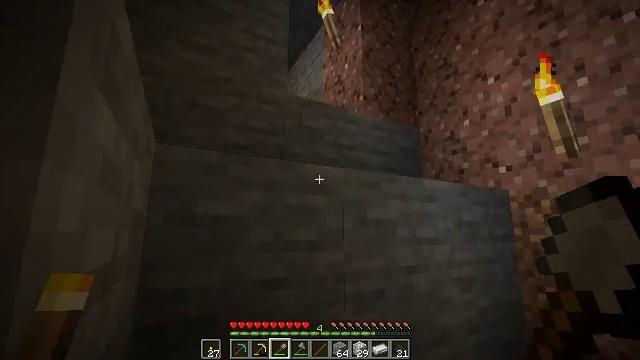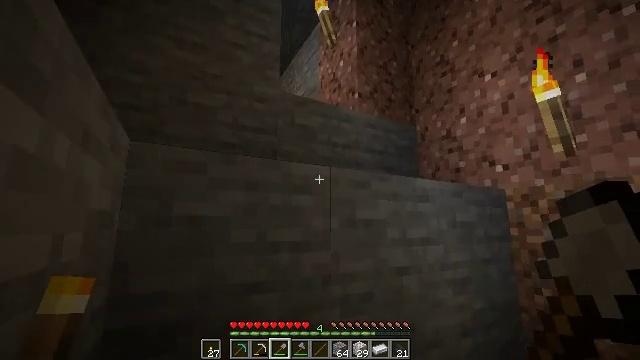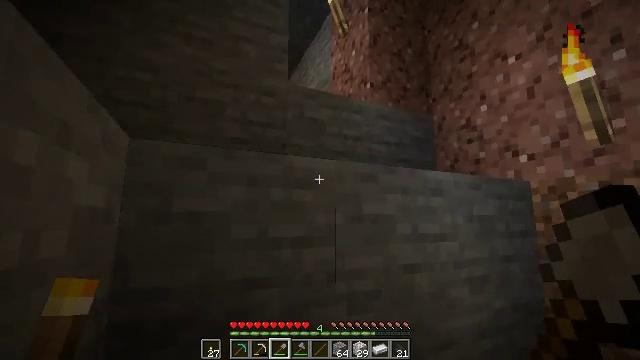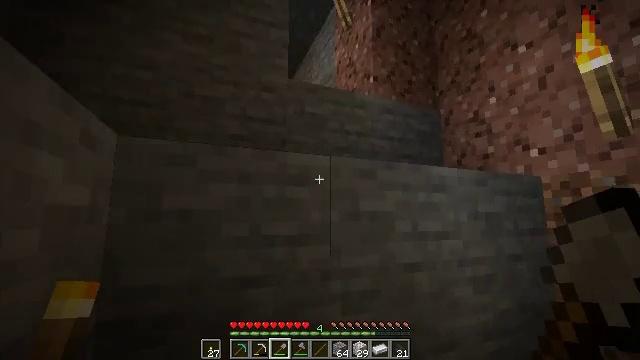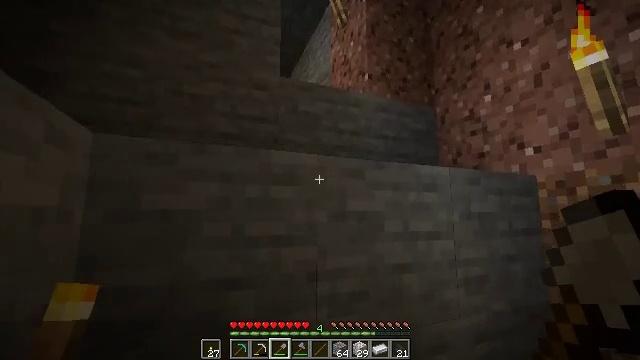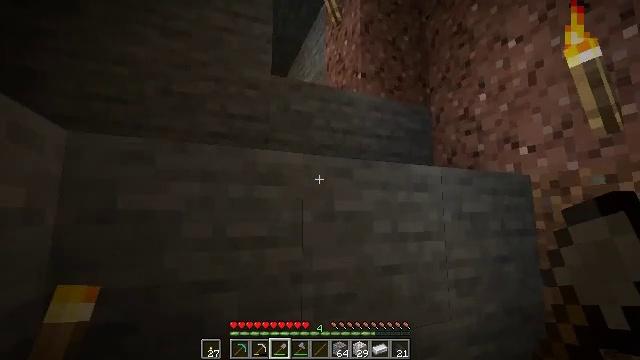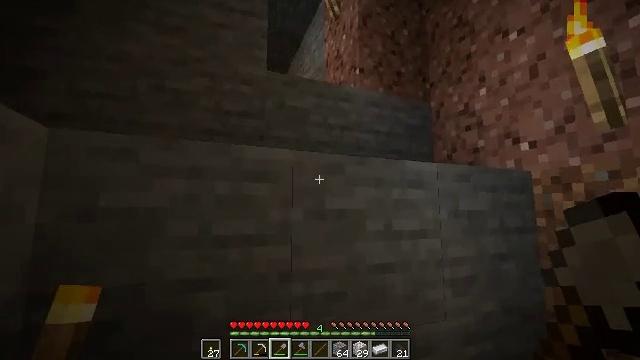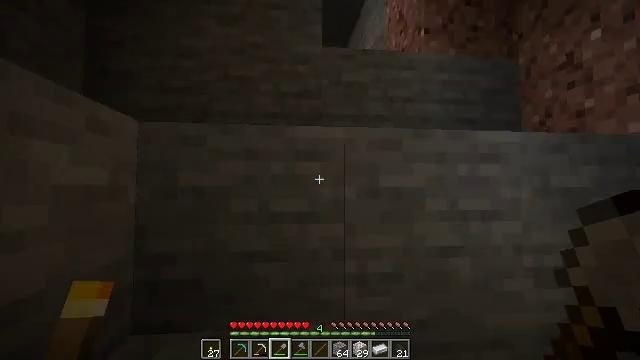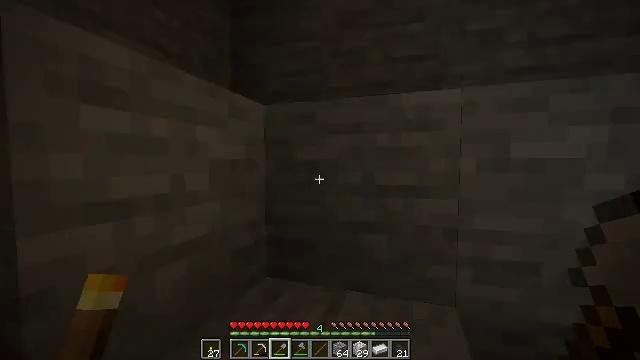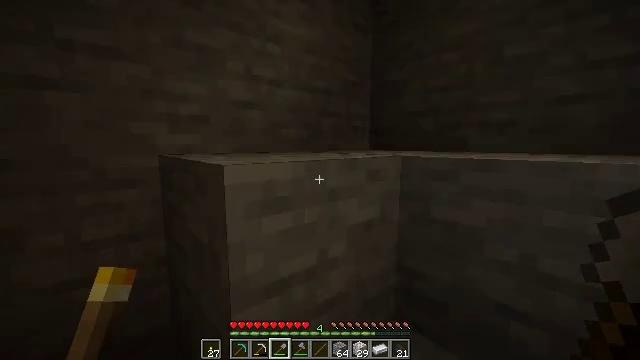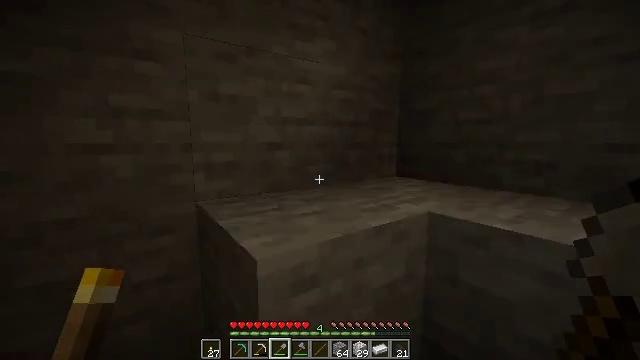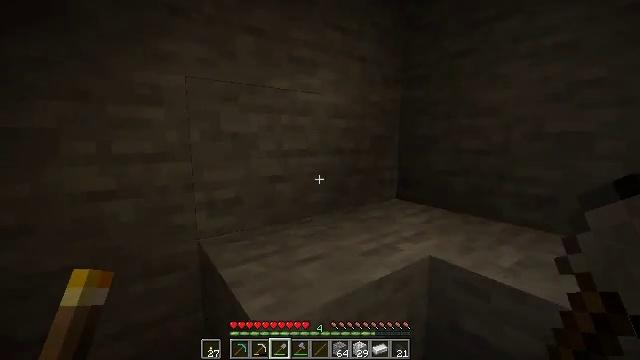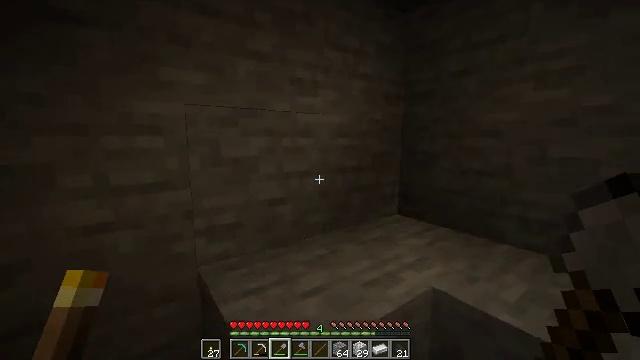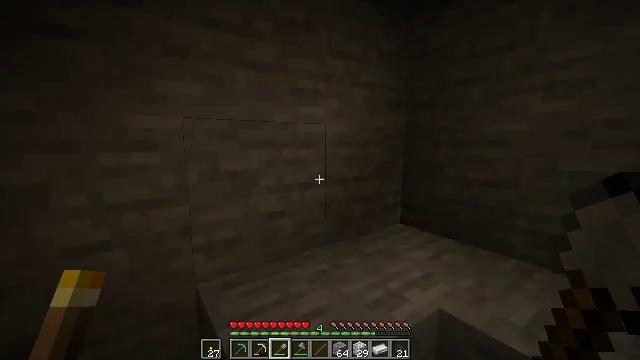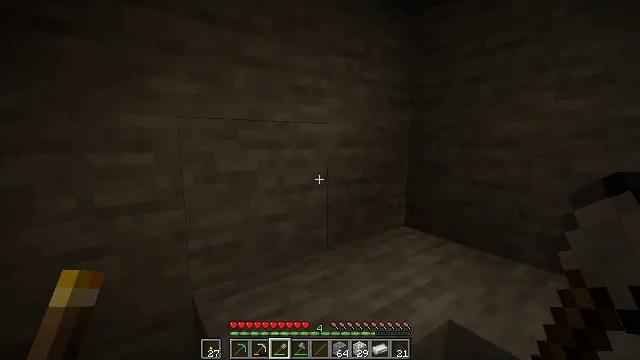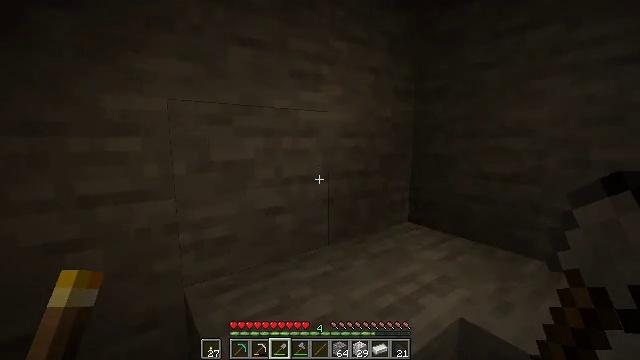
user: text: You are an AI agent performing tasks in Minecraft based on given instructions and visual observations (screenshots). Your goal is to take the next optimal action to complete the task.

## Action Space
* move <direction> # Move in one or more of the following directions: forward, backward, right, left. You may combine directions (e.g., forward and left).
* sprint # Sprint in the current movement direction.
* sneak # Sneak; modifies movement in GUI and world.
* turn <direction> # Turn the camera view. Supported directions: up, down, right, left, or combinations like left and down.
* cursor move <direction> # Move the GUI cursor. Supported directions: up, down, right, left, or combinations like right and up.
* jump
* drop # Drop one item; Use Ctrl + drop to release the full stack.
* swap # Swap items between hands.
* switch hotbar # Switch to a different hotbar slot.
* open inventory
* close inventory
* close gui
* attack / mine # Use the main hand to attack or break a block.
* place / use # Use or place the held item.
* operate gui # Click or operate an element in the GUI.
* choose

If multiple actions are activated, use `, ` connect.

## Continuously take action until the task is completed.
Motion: motion action
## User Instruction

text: Harvest stone in the caves.
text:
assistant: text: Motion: move forward
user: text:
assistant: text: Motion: move forward, turn left and down
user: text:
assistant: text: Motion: move forward, turn left
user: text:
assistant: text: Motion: move forward
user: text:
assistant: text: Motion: move forward
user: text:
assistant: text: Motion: move forward
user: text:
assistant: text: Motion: move forward, turn left and down
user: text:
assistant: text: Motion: move forward, turn left and down, jump
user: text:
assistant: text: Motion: move forward, turn left and down, jump
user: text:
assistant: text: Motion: move forward, turn left, jump
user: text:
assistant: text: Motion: move forward, jump
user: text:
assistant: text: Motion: move forward, jump
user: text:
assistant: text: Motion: move forward
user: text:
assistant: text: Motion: move forward
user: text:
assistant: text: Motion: move forward
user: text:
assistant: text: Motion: move forward
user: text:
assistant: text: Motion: move forward
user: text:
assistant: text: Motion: move forward
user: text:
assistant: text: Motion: move forward
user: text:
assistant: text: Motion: move forward
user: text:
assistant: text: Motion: move forward
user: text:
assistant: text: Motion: move forward, turn right, jump
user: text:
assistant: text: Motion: move forward, turn right, jump
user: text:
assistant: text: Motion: move forward, turn right, jump
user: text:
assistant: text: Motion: move forward, turn right, jump
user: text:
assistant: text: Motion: move forward, turn right
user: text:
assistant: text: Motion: move forward
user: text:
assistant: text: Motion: move forward
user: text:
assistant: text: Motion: move forward
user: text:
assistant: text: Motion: move forward